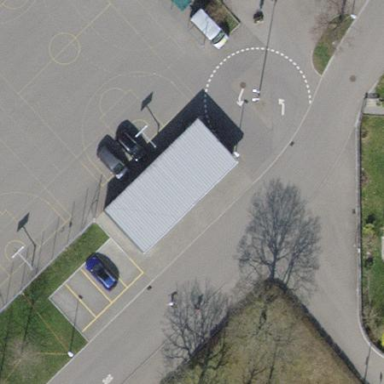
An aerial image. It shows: Bicycle parking facility.